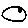
Label: moon